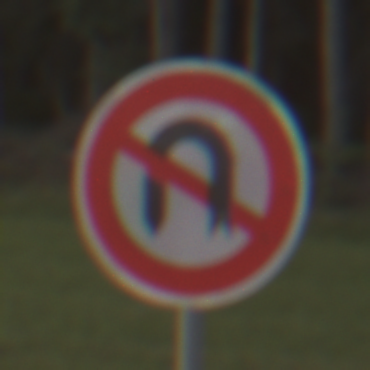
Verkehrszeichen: VerbotWenden
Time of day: SunriseSunset
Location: Outdoor (Nature)
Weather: Clear
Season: NotSpecified
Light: Natural